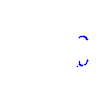
Particle: proton